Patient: sex M, age 64
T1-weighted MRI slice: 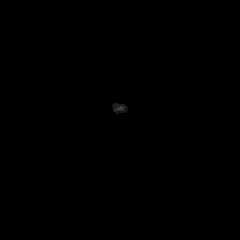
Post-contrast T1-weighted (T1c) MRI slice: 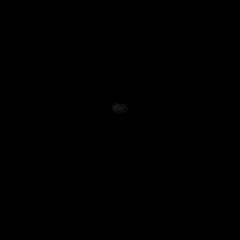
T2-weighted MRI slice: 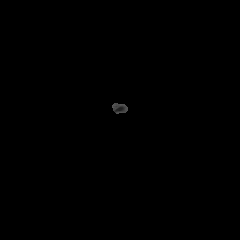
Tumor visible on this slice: no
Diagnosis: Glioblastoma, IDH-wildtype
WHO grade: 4